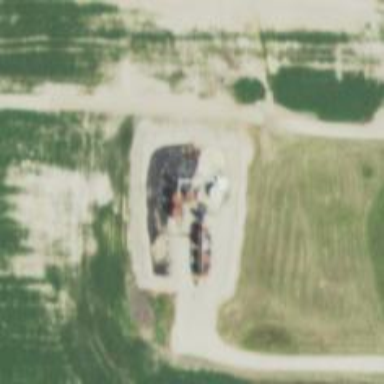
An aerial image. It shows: Storage tank that is man-made.